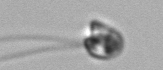
Label: flagellate_morphotype1